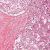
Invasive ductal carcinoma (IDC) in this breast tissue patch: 0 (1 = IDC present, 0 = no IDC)